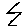
Label: zigzag